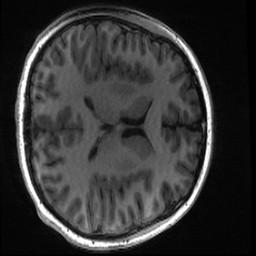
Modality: T1w
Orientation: axial